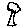
Label: tree